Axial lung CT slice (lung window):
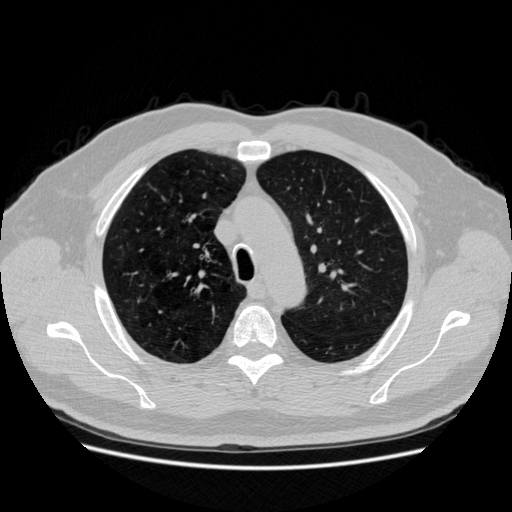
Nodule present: no